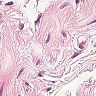
Metastatic tissue present: no